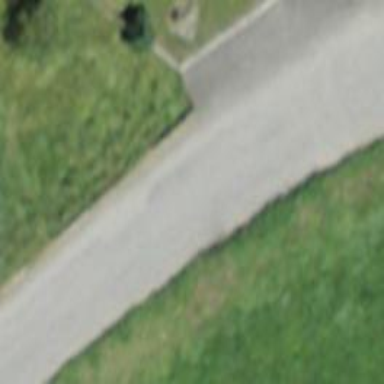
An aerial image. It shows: Unclassified road with asphalt surface.